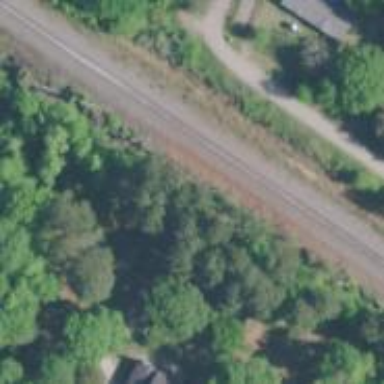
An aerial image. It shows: Railway track.